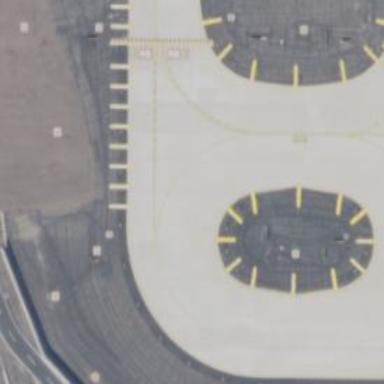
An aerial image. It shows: View of taxiway at the airport.